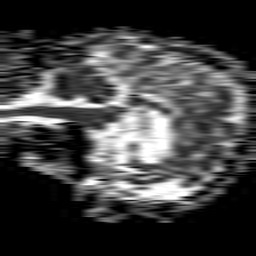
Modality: ADC
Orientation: sagittal
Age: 76
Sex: female
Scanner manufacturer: philips
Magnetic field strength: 1.5 T
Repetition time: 4.6 s
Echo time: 0.08631 s